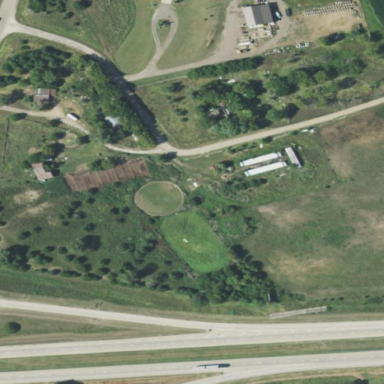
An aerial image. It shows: Farmyard area.